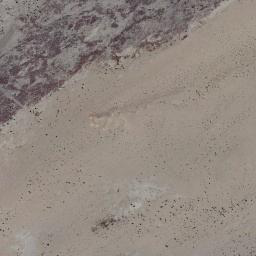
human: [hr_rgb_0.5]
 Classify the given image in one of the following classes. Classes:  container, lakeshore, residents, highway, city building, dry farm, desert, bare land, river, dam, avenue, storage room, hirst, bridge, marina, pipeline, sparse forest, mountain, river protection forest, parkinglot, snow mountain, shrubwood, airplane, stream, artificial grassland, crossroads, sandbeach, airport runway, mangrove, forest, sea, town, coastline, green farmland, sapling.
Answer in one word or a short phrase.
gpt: bare land